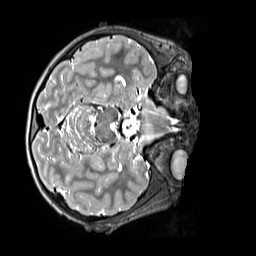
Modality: T2w
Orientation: axial
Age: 12
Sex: male
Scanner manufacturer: siemens
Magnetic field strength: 3 T
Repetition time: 3.2 s
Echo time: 0.408 s